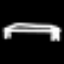
Label: bed